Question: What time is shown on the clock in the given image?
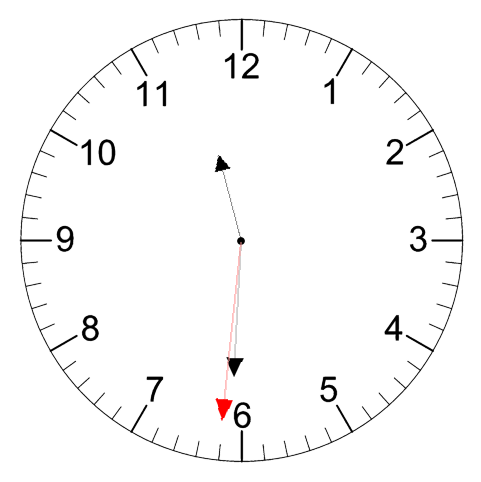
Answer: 11:30:31